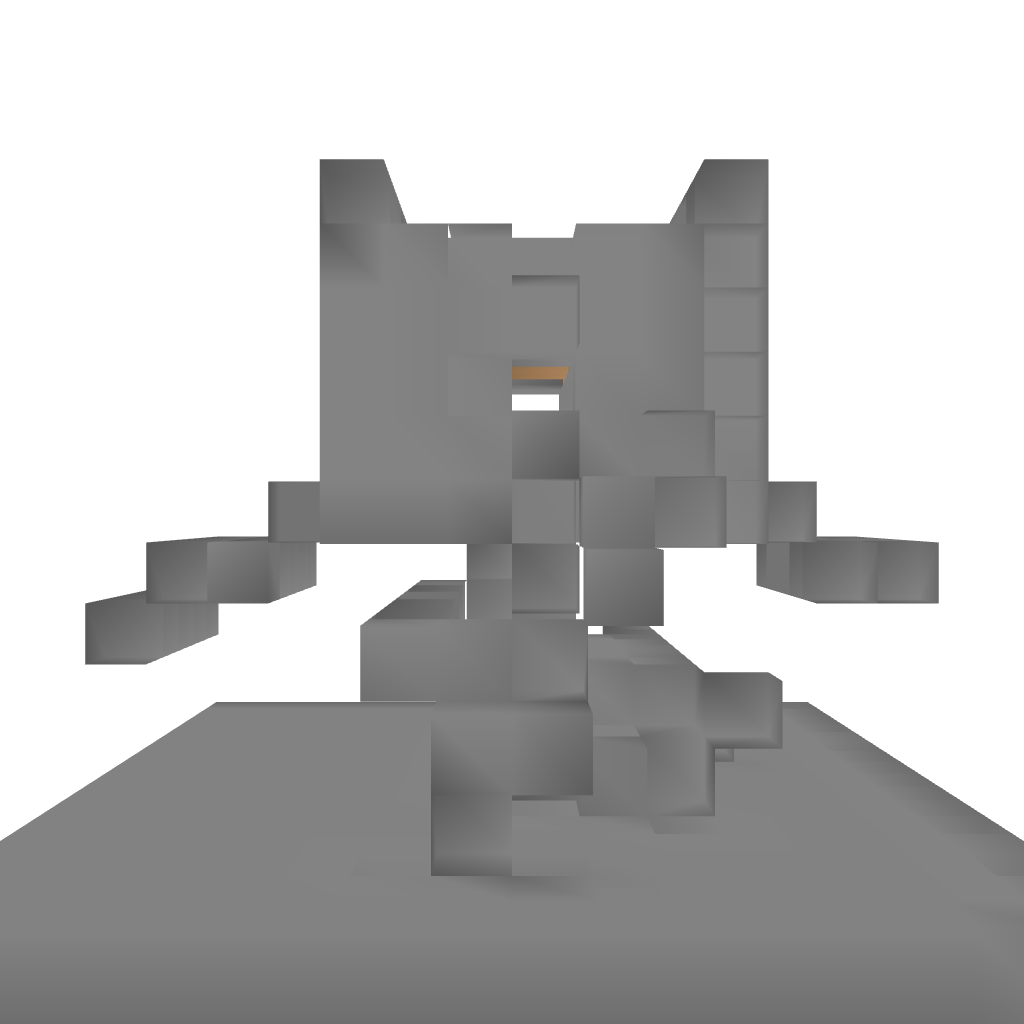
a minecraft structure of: System redstone door (5 by 3 pistons) bad low quality